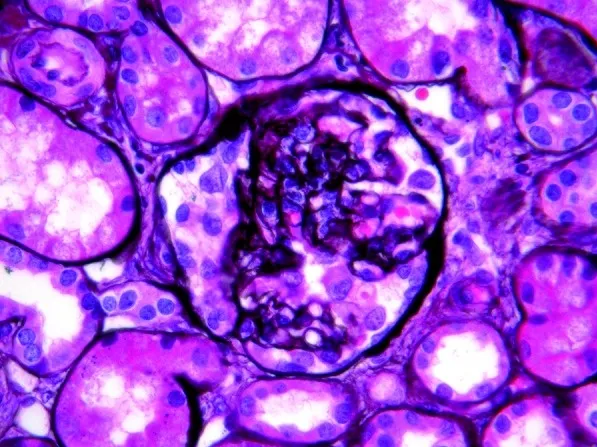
Jones silver stain x630 original magnification. Histologic sections of the majority of glomeruli showed variable degrees of collapse of the glomerular tufts associated with visceral epithelial cell (podocyte) proliferation. Tubular atrophy, patchy interstitial inflammation, and fibrosis were also present.
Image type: pathology (methenamine_silver)